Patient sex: F
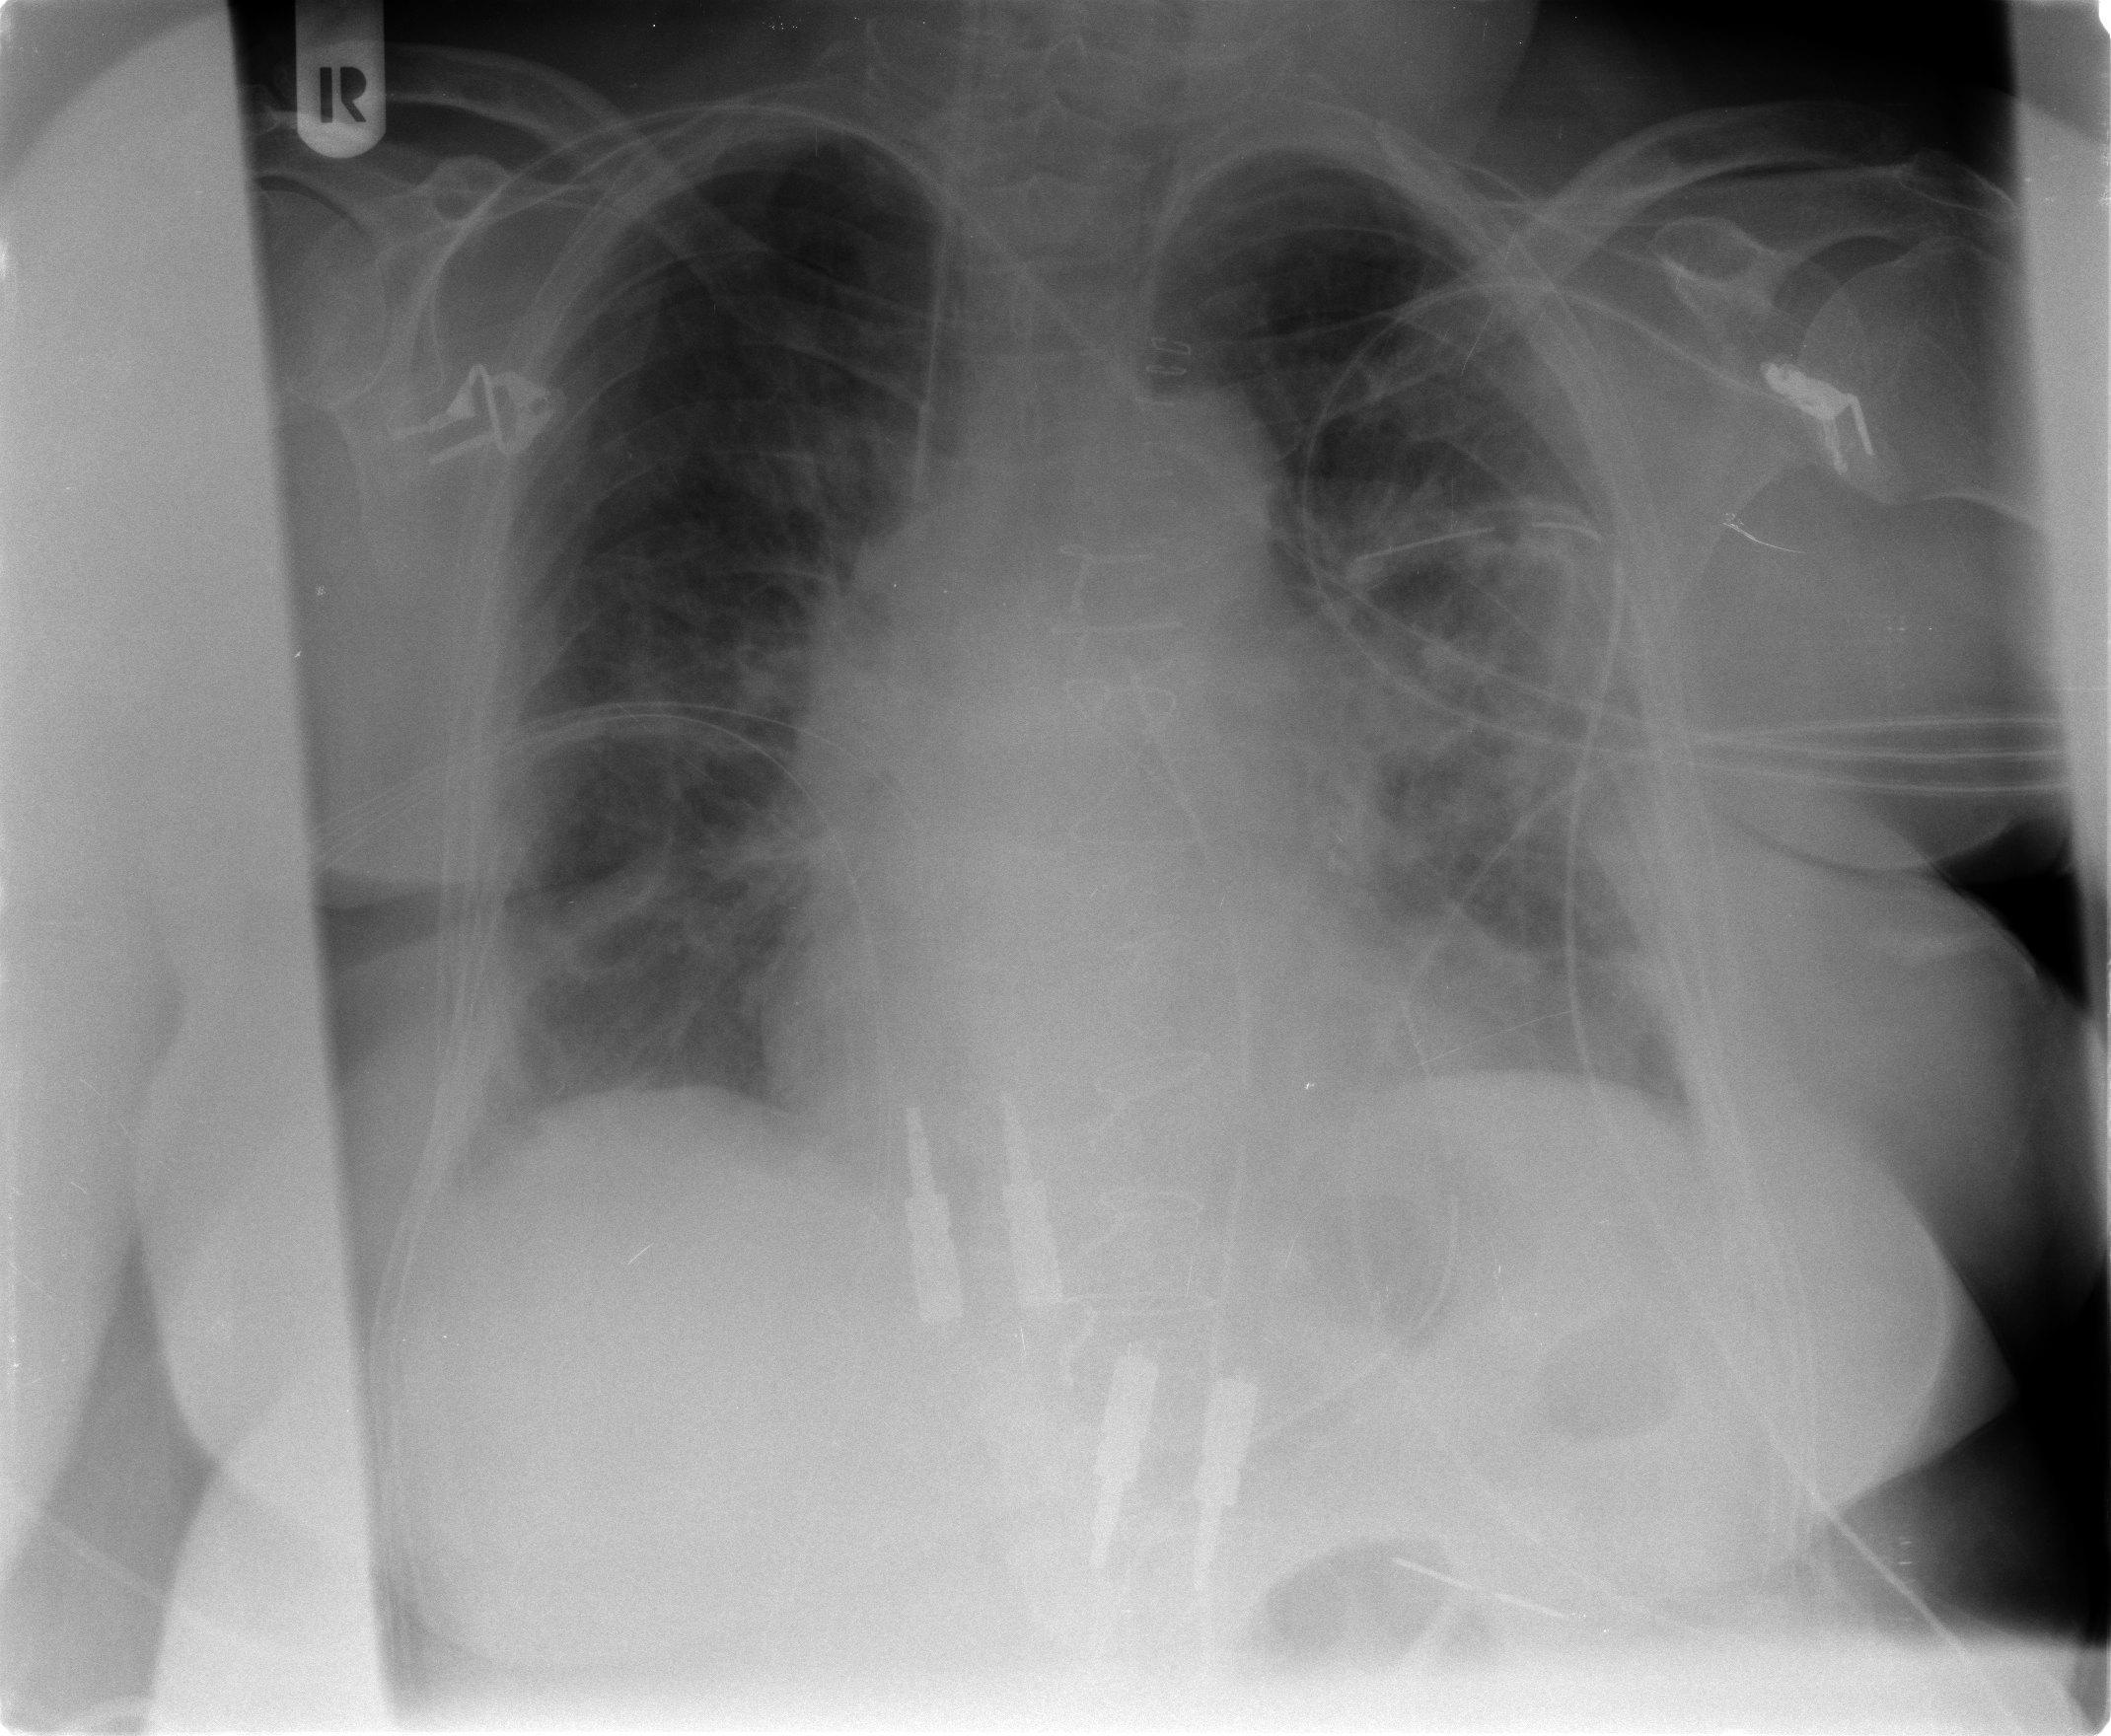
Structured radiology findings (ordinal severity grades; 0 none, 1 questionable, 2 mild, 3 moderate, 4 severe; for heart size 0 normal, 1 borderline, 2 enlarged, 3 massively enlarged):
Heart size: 2
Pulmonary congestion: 3
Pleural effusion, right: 0
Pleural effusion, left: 0
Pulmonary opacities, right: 2
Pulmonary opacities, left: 2
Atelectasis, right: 2
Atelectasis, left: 2